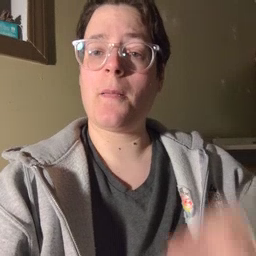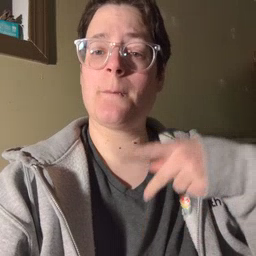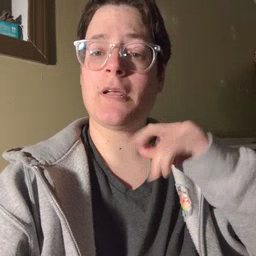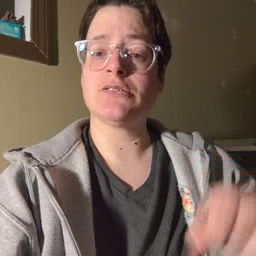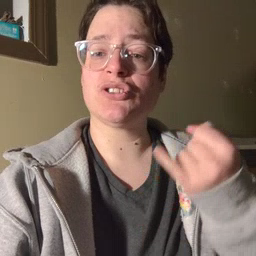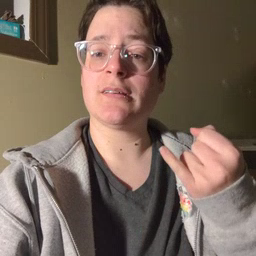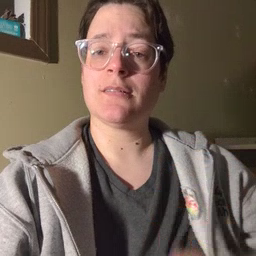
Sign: pajamas